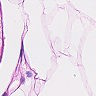
Metastatic tissue present: no